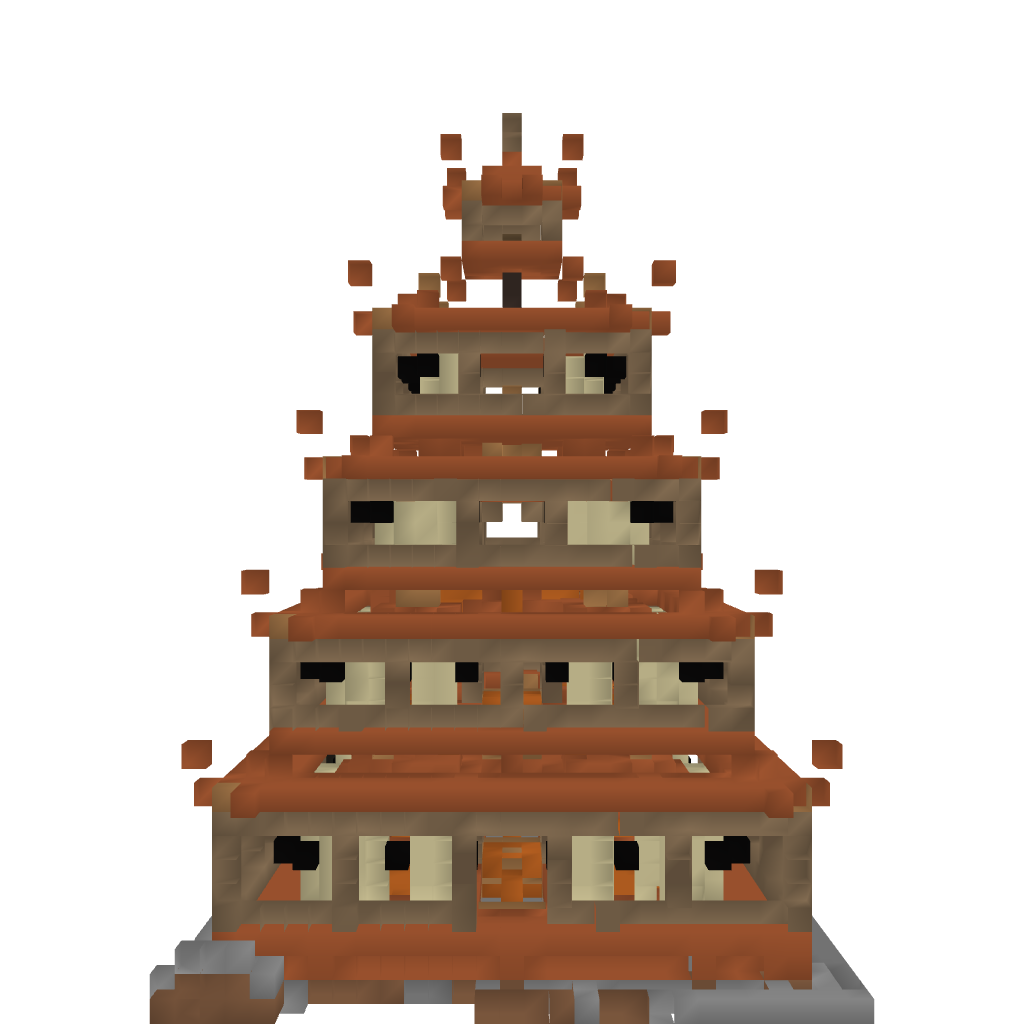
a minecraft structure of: Pagoda